Question: the following code for upload image
'''
<a id="addImage" href="javascript:;">Add Image</a>
'''
'''
$().ready(function () {
var counter = 0;
$(function () {
var btnUpload = $('#addImage');
new AjaxUpload(btnUpload, {
action: 'saveupload.aspx',
name: 'uploadimage',
dataType: 'json',
onSubmit: function (file, ext) {
$("#loading").show();
},
onComplete: function (file, response) {
alert(response);
var uploadedfile = "UserData/" + file;
$("#uploadImageWrapper").append("
<div class='imageContainer offset' id='current" + counter + "'>
<img height='65px' width='65px' src='" + uploadedfile + "' alt='" + uploadedfile + "'/></div>");
$('#current' + counter).fadeIn('slow', function () {
$("#loading").hide();
$("#message").show();
$("#message").html("Added successfully!");
$("#message").fadeOut(3000);
counter++;
});
}
});
});
});
'''
'''
protected void Page_Load(object sender, EventArgs e)
{
HttpFileCollection uploadedFiles = Request.Files;
int i = 0;
string width = "0";
string height = "0";
if (uploadedFiles.Count > 0)
{
while (!(i == uploadedFiles.Count))
{
HttpPostedFile userPostedFile = uploadedFiles[i];
if (userPostedFile.ContentLength > 0)
{
string filename = userPostedFile.FileName.Substring(userPostedFile.FileName.LastIndexOf("\") + 1);
userPostedFile.SaveAs(Path.Combine(Server.MapPath("UserData"), filename));
Bitmap img = new Bitmap(Path.Combine(Server.MapPath("UserData"), filename));
width = img.Width.ToString();
height = img.Height.ToString();
}
i += 1;
}
}
//I would like to return Uploaded image Height and Width
Response.Write(@"{Width:" + width + ", Height:" + height + "}");
}
'''
and the return is i have display in Alert message.

I am not able to get response.Width and response.Height.
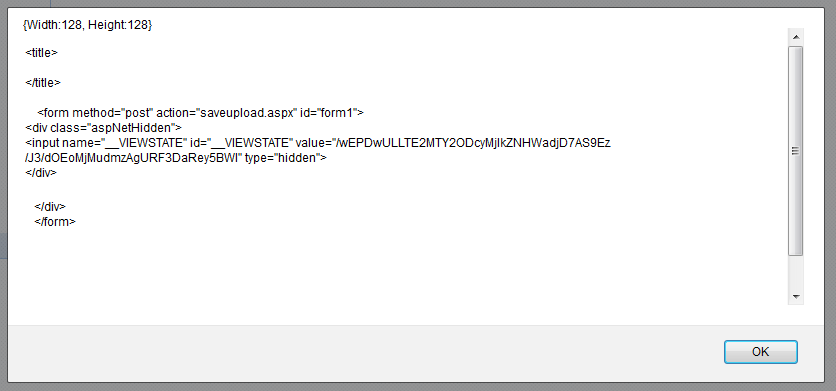
Answer: first of all I would suggest to clean the HTML of your . You do not need it and it pollutes your response.
You just need:
'''
<%@ Page Language="C#" AutoEventWireup="true" CodeBehind="saveupload.aspx.cs" Inherits="WebApplication1.saveupload" %>
<!DOCTYPE html PUBLIC "-//W3C//DTD XHTML 1.0 Transitional//EN" "http://www.w3.org/TR/xhtml1/DTD/xhtml1-transitional.dtd">
'''
Another thing; when you get the response back in your script you can use parseJSON, like this:
'var obj = jQuery.parseJSON(response)';
now you should be able to access Width and Height:
'''
obj.Width
'''
Last thing. Valums' Ajax Uploader has been replaced by the author with a new component.
You can find it <URL>
It's very much similar but he's still updating this project so you might consider to switch.
Another thing I would suggest is to use the jSon serializer ('System.Web.Script.Serialization') to serialize the stream you want to return:
'''
var jSon = new JavaScriptSerializer();
var OutPut = jSon.Serialize(myClass);
Response.Write(OutPut);
'''